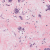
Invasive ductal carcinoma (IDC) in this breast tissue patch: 1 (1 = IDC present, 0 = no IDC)